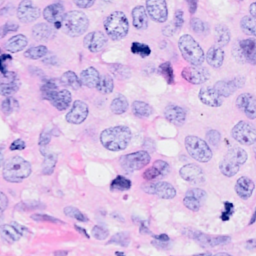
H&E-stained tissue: Breast